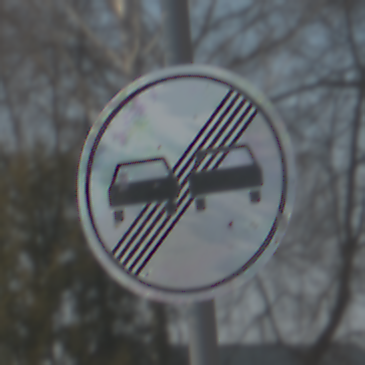
Verkehrszeichen: EndeUeberholverbot
Umgebung: Outdoor, Suburban
Tageszeit: MorningAfternoon
Wetter: PartlyCloudy
Licht: Natural
Jahreszeit: NotSpecified
Kontrast: HighContrast